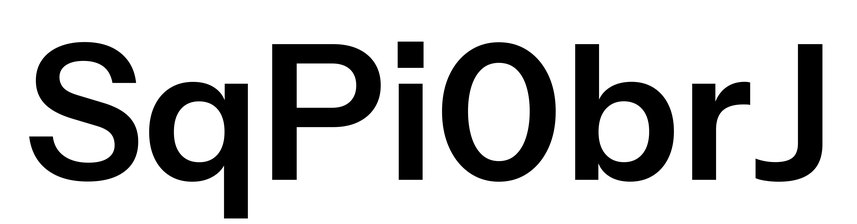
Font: InstrumentSans_SemiBold